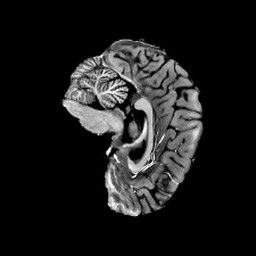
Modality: T1w
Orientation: sagittal
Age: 23
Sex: female
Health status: healthy
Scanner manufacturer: siemens
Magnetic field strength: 6.98 T
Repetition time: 6 s
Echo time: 0.00302 s